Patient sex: M
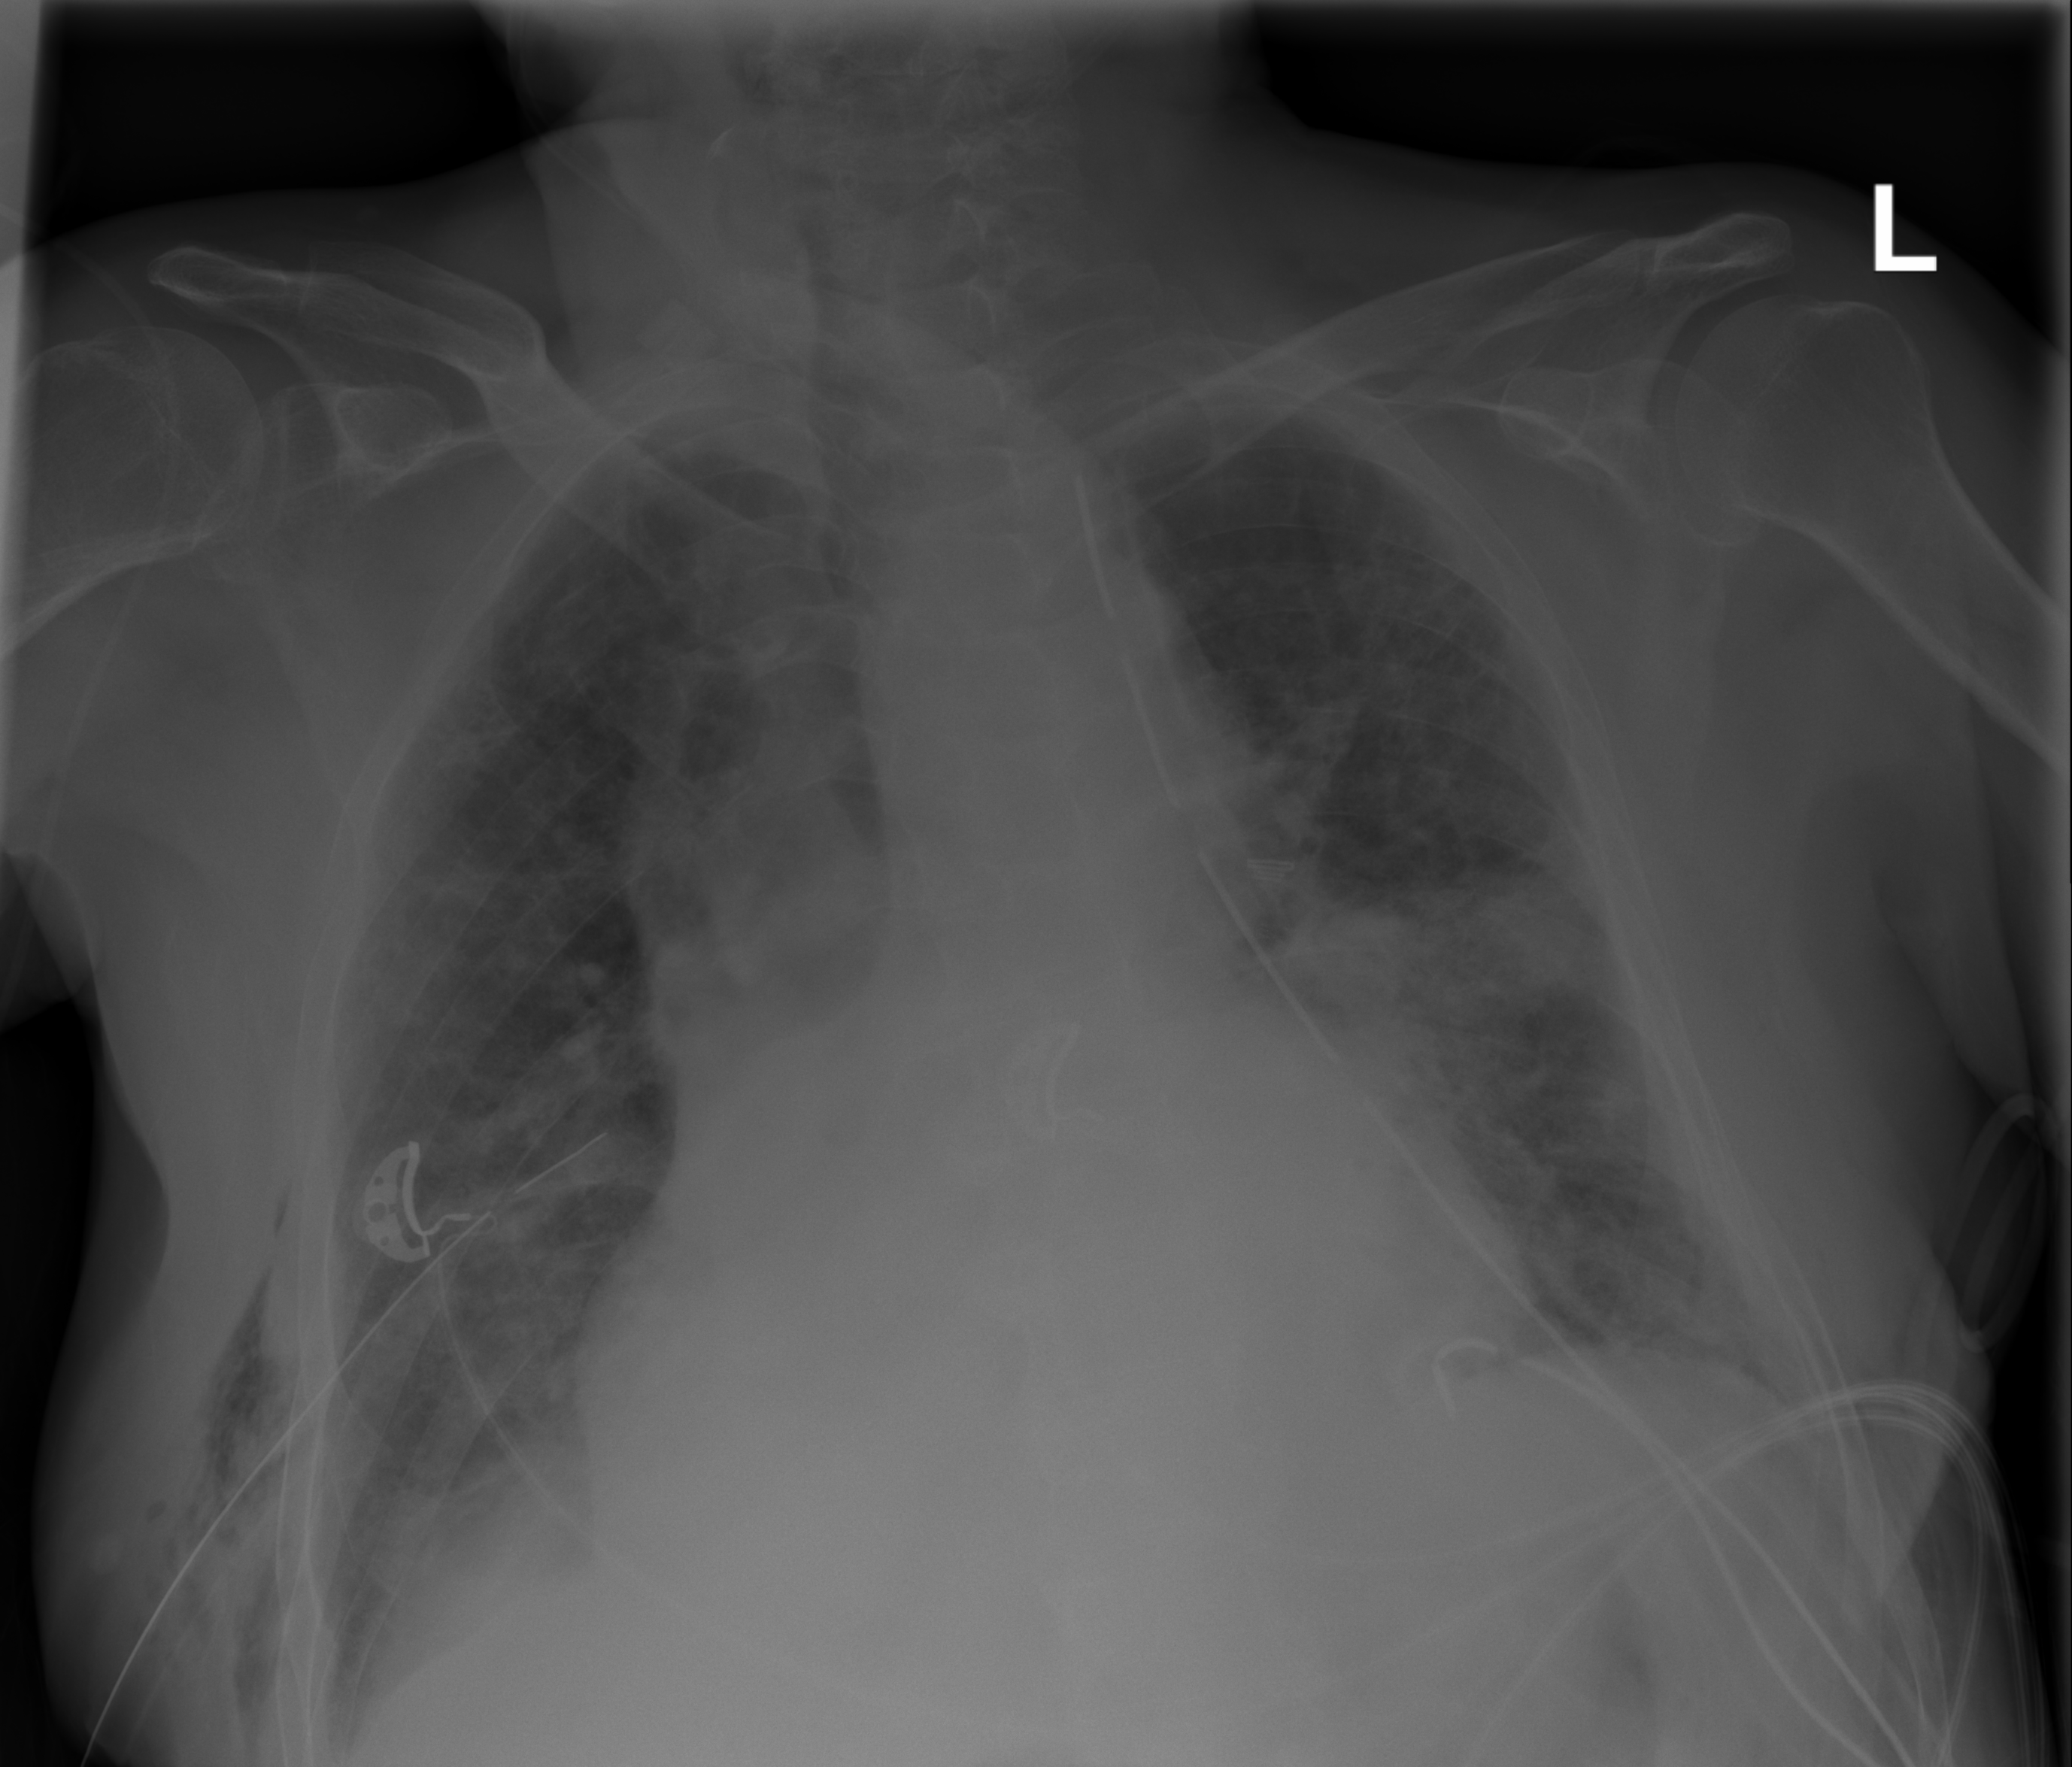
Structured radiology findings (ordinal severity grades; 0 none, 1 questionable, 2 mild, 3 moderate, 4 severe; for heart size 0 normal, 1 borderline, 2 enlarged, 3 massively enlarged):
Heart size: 0
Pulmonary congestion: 0
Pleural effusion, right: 0
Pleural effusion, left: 0
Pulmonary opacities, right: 1
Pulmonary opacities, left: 1
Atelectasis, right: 2
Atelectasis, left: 2